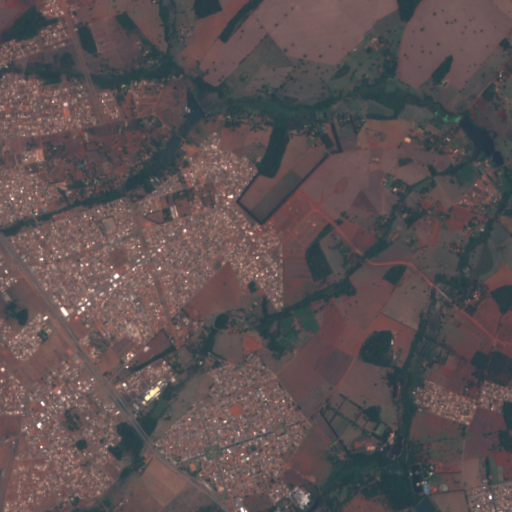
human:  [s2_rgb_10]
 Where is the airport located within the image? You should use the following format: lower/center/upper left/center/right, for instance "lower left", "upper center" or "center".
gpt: The airport is located in the lower left of the image.
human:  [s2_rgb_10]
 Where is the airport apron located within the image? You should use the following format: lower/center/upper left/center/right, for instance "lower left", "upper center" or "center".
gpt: The airport apron is located in the lower left of the image.
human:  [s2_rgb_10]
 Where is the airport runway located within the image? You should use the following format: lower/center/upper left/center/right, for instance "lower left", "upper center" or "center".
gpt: The airport runway is located in the lower left of the image.
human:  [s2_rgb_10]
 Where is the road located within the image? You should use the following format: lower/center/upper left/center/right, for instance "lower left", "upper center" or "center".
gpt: There is no road in the image.